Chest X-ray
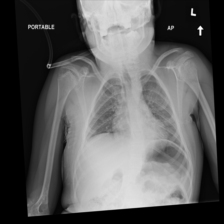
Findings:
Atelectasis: negative
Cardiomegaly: negative
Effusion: negative
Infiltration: negative
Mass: negative
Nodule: negative
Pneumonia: negative
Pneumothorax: negative
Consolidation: negative
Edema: negative
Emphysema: negative
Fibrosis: negative
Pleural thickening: negative
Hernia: negative